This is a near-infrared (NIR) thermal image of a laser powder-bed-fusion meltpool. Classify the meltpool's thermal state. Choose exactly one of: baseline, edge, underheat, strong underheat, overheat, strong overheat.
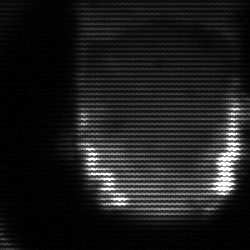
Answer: baseline